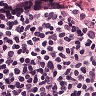
Metastatic tissue present: no